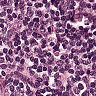
Metastatic tissue present: no